Question:
Can anybody explain me why an xsd file has 2 sub files (.cs and .designer.cs) and what they are for?
As for the designer.cs, in our case it is generated by Xsd2Code. Why would you do that?
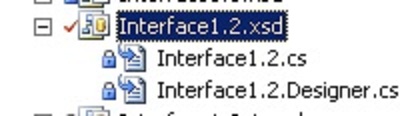
Answer: The assumption there is that the XSD represents a model you want to work with in your code - perhaps with XmlSerializer or as a DataTable. If you don't want that, wipe the "Custom Tool" setting for th xsd file.
The .designer.cs is usually the generated file; commonly the other .cs is for your partial class additions, but check before editing/removing.